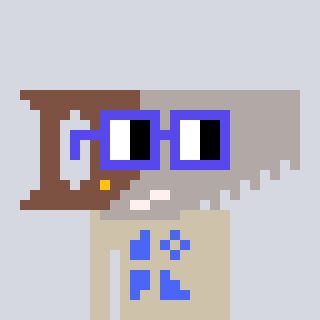
a pixel art character with square blue glasses, a saw-shaped head and a bege-colored body on a cool background